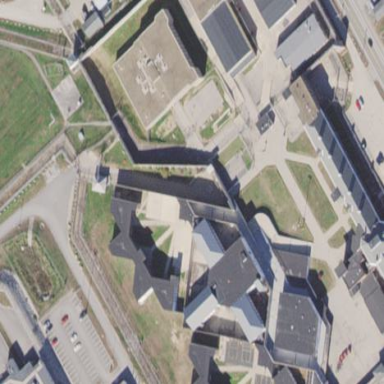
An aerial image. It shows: Prison.